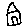
Label: house